Field crop: maize
Growth stage: 2
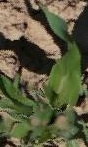
Species: maize